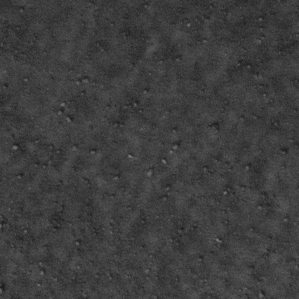
Label: frost